Aerial crown-view tile of a tropical tree (Barro Colorado Island, Panama), acquired 20240716:
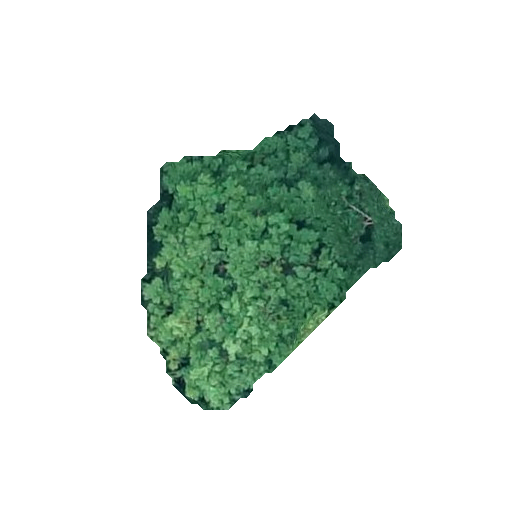
Species: Pouteria stipitata
GBIF accepted scientific name: Pouteria stipitata
Crown area: 75.079 m²